Question: I am trying to get my ListView control to look real nice, but I can't get the ListViewItem to stretch to the full width of the ListView control.
I've seen it in many apps on the store. But I just can't get it:

I am beginning to think that maybe the apps that look like it is stretched are not actually using ListViews, but some other kind of List.
How do I make the Item stretch to the width of its container?
Below is what I am using:
'''
<ListView x:Name="list" HorizontalAlignment="Stretch" VerticalAlignment="Stretch" Margin="0, 37, 0, 0" ItemsSource="{Binding Note}" Width="376" HorizontalContentAlignment="Stretch" Background="Magenta" ScrollViewer.VerticalScrollBarVisibility="Disabled">
<ListView.ItemTemplate>
<DataTemplate>
<StackPanel Orientation="Horizontal" HorizontalAlignment="Stretch" VerticalAlignment="Stretch" Width="376">
<TextBlock Text="{Binding Name, Mode=OneWay}" TextWrapping="Wrap" Padding="10, 0, 0, 0" HorizontalAlignment="Left" SelectionHighlightColor="#FF4617B4" />
<!--<TextBlock TextWrapping="Wrap" Text="Jan 20, 2013" FontSize="9" Foreground="#FF4E7189" HorizontalAlignment="Right" SelectionHighlightColor="#FF9BCAEC" />-->
</StackPanel>
</DataTemplate>
</ListView.ItemTemplate>
</ListView>
'''
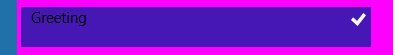
Answer: You've got a couple options. For whatever reason they have it set in the template so if you check out the <URL> so if you really wanted to fix it, you could expose the default template and fix it directly, or make a copy of your own an apply directly, or for a quickie try just adding;
'''
<ListView.ItemContainerStyle>
<Style TargetType="ListViewItem">
<Setter Property="Margin" Value="0" />
</Style>
</ListView.ItemContainerStyle>
'''
Hope this helps.